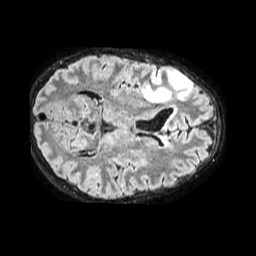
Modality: FLAIR
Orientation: axial
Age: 20
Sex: male
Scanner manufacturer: philips
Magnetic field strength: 1.5 T
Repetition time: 4.8 s
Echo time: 0.3442 s